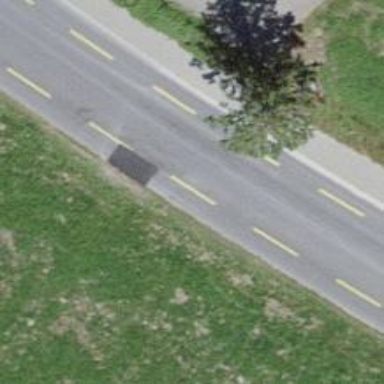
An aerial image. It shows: Secondary road with asphalt surface and dedicated cycle lane.